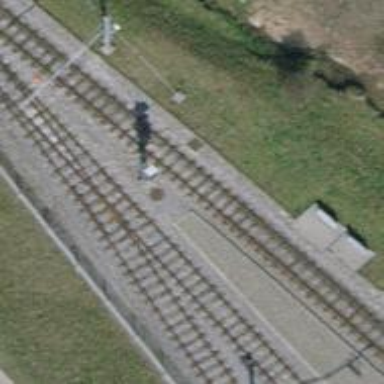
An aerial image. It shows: Railway signal.